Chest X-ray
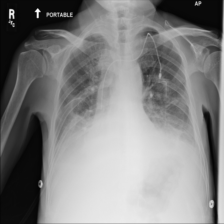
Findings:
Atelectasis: negative
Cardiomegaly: negative
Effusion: positive
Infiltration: negative
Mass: negative
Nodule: negative
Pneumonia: negative
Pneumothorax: positive
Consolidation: negative
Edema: negative
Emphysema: negative
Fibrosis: negative
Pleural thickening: negative
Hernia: negative